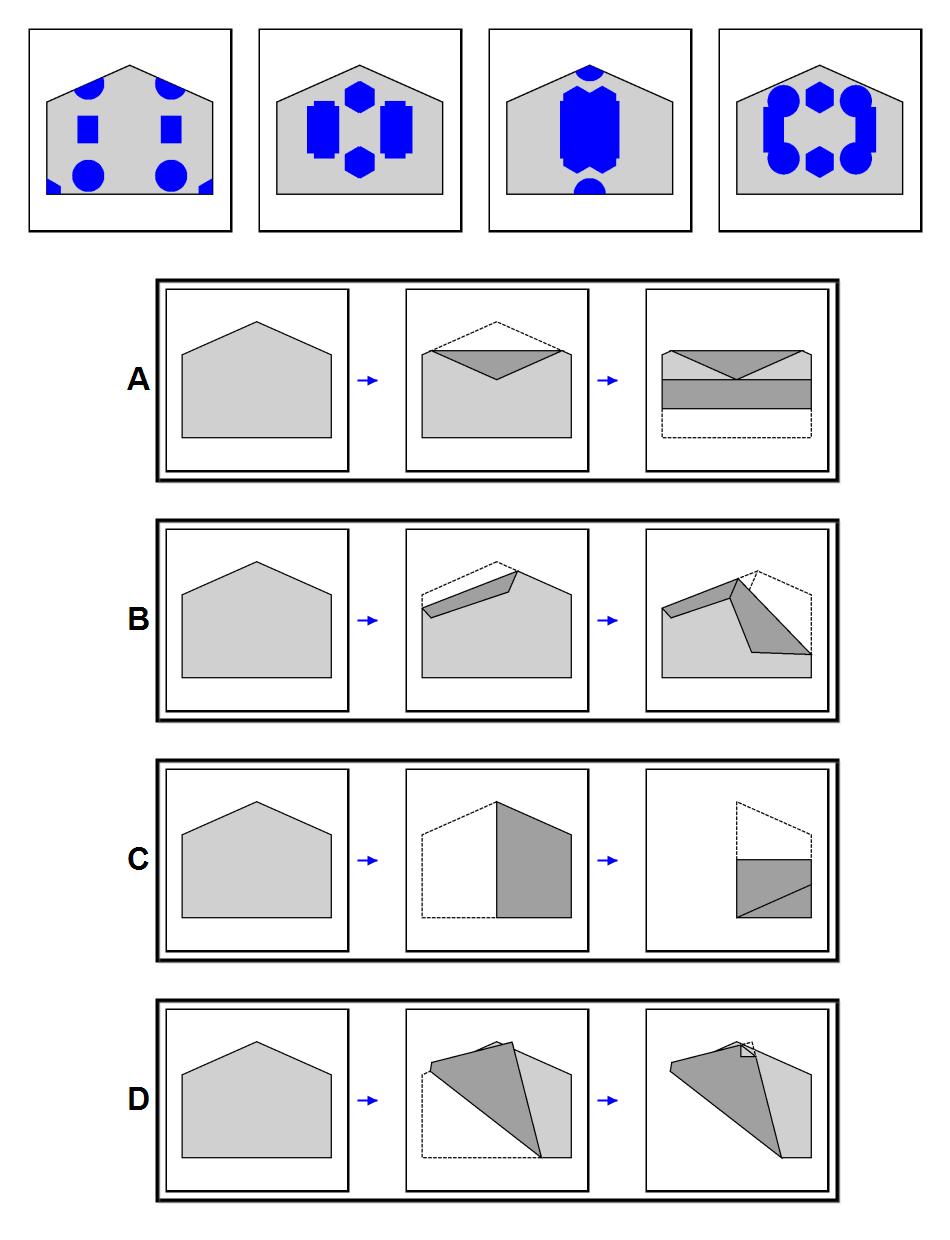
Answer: C